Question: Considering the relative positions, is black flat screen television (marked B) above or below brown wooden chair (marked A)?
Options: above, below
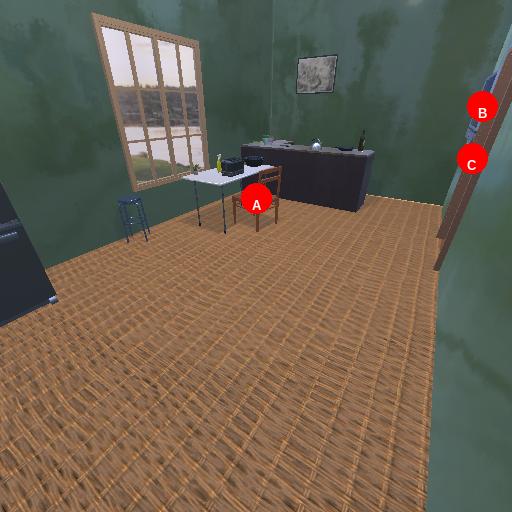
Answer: above